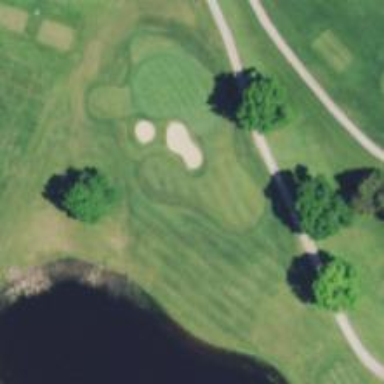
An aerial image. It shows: Grassy area designated as golf fairway.